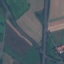
Land use / land cover: Highway